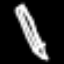
Label: pencil